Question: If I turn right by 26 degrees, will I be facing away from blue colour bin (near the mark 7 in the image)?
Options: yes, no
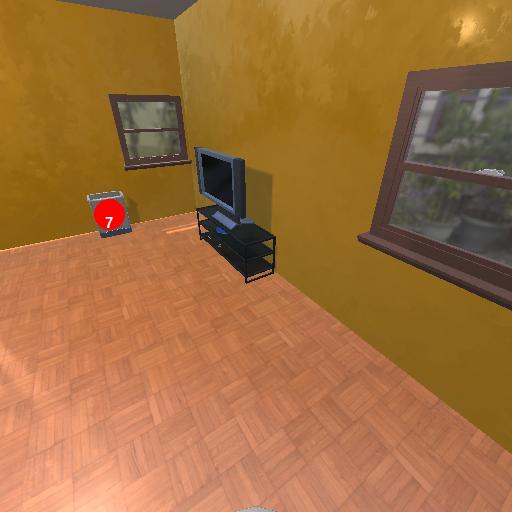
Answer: yes